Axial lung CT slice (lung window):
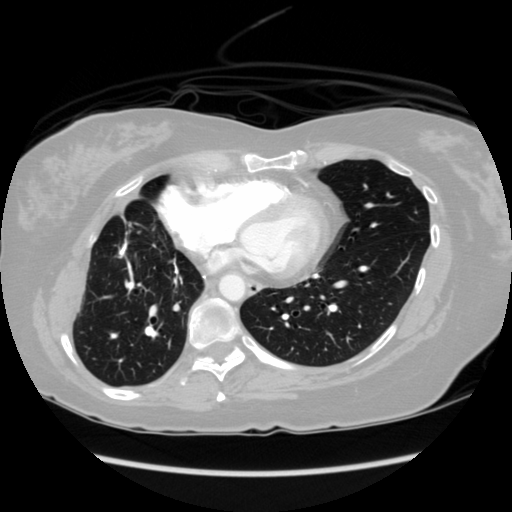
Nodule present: no